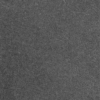
Label: dusty